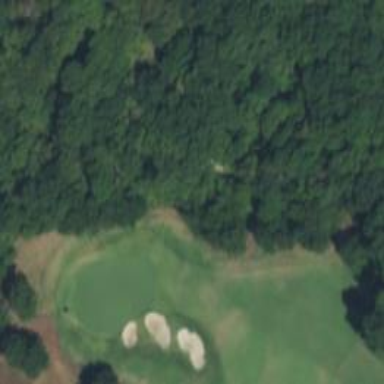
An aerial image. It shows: Path for both road and golf.